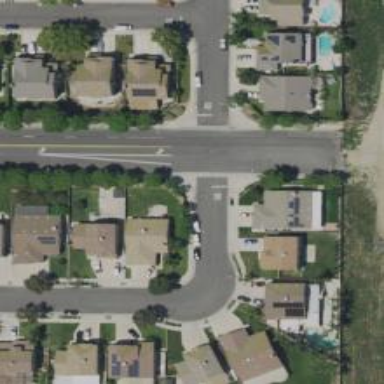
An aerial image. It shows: Residential road.